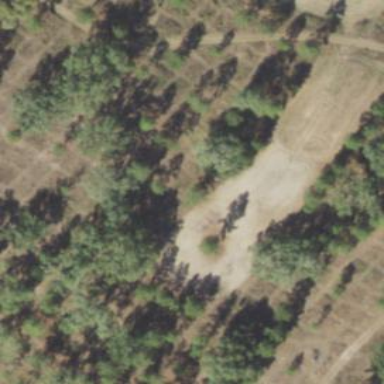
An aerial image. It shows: Orchard.